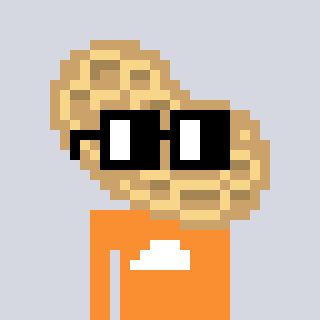
a pixel art character with square black glasses, a peanut-shaped head and a orange-colored body on a cool background